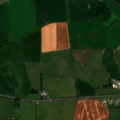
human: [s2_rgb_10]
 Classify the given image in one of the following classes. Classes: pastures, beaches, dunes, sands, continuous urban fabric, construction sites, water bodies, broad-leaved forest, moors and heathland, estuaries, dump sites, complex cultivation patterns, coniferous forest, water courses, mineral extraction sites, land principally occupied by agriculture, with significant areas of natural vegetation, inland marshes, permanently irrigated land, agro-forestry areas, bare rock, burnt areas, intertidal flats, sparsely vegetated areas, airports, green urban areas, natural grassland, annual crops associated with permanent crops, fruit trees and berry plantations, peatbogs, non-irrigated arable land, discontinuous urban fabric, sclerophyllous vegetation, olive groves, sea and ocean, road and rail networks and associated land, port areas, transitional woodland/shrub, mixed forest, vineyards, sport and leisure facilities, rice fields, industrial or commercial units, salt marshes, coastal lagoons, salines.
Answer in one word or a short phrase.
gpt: non-irrigated arable land, pastures